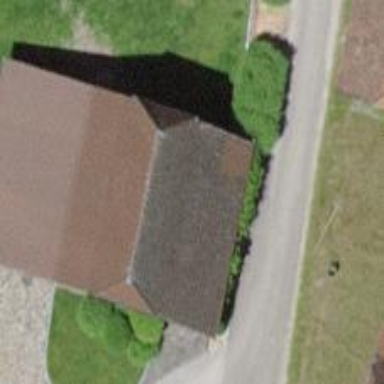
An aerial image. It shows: Barn.